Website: crate-barrel
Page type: account-selection
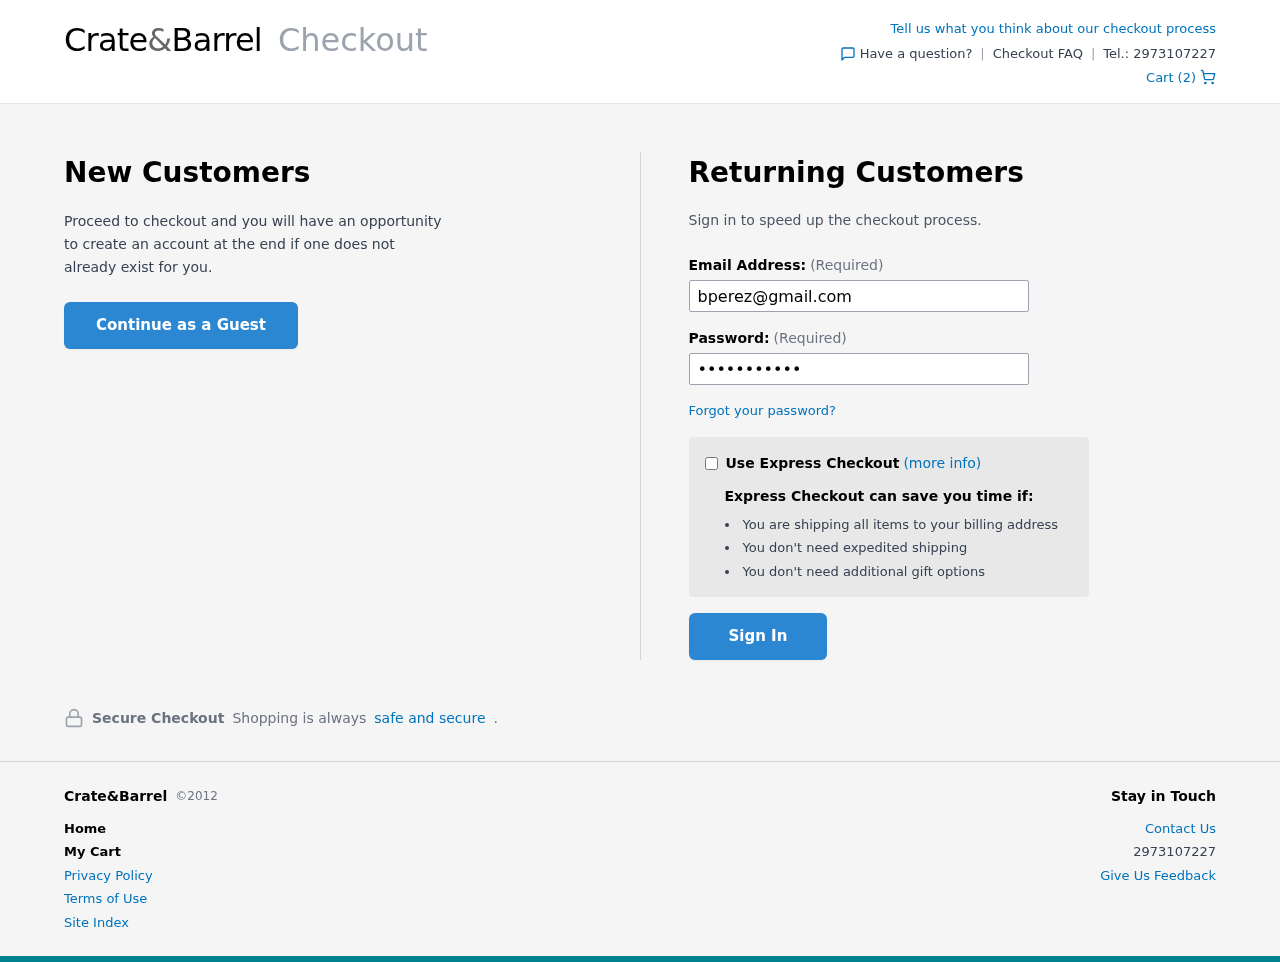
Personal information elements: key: PII_EMAIL
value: bperez@gmail.com
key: PII_PHONE
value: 2973107227
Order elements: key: ORDER_NUM_ITEMS
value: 2